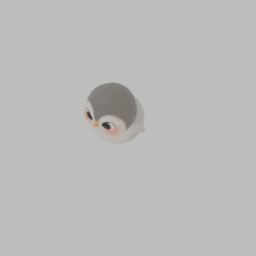
Label: animals